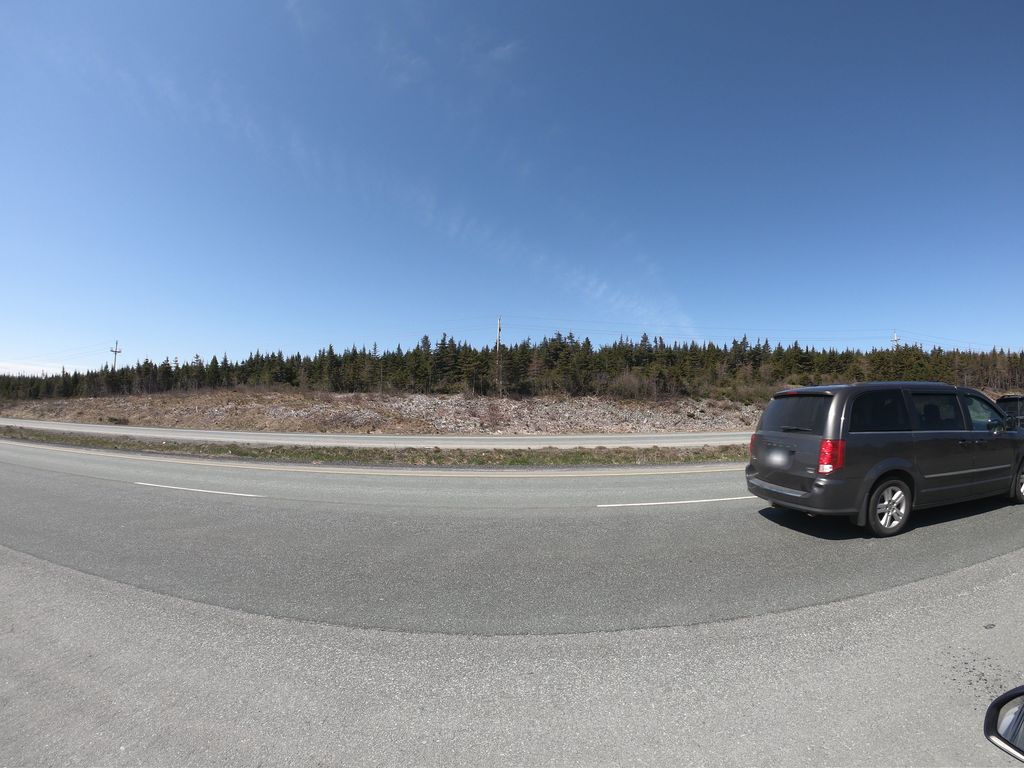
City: st_johns